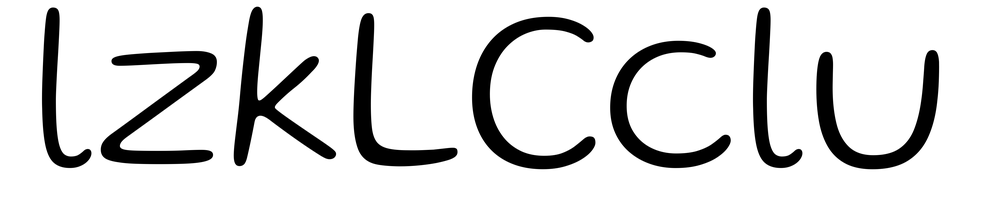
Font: Gluten_ExtraLight